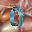
Label: 0